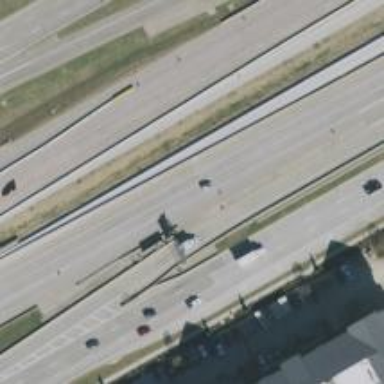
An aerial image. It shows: Toll gantry on the road.